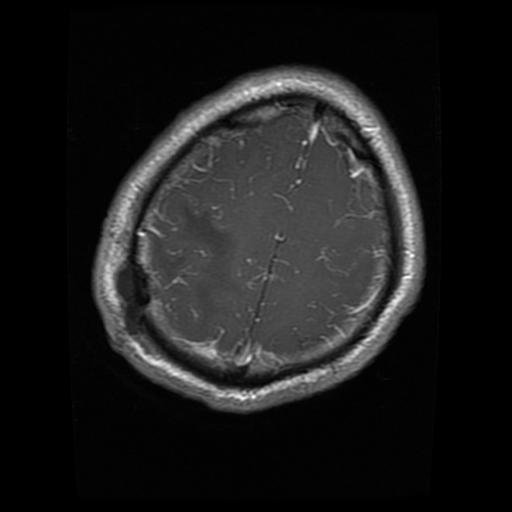
Label: glioma